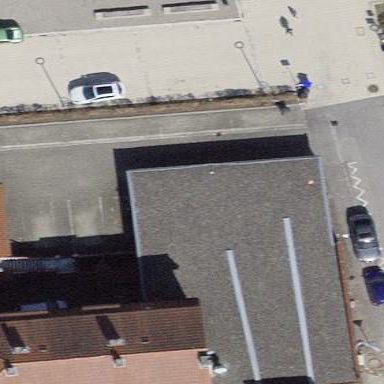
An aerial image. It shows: Retail building with flat roof.